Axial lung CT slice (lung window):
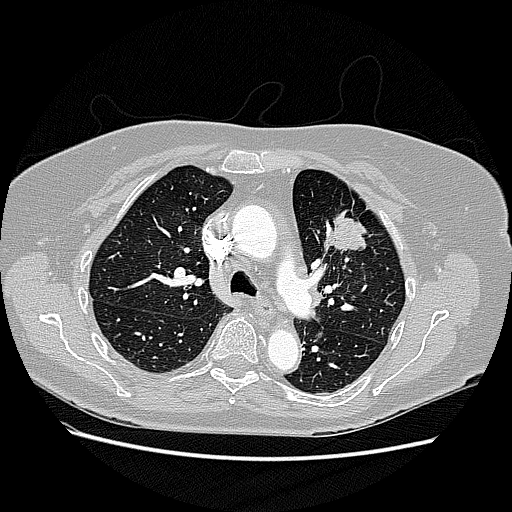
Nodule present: no